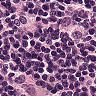
Metastatic tissue present: yes